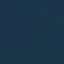
Land use / land cover class: SeaLake